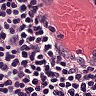
Metastatic tissue present: no